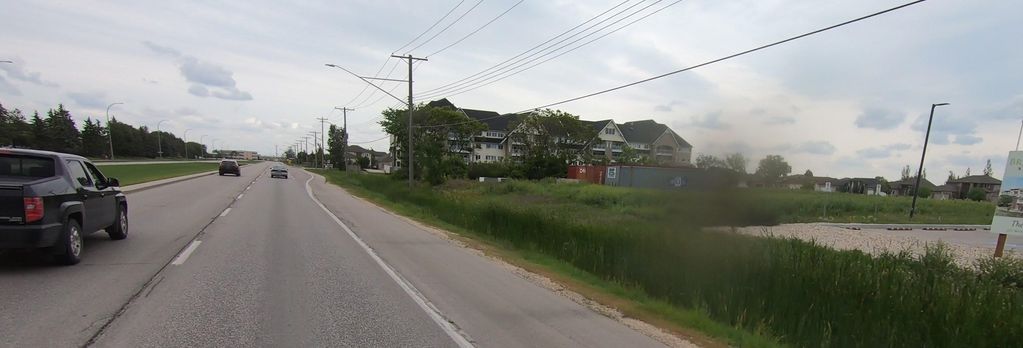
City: winnipeg